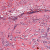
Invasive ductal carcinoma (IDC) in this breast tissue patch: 1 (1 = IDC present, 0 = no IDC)